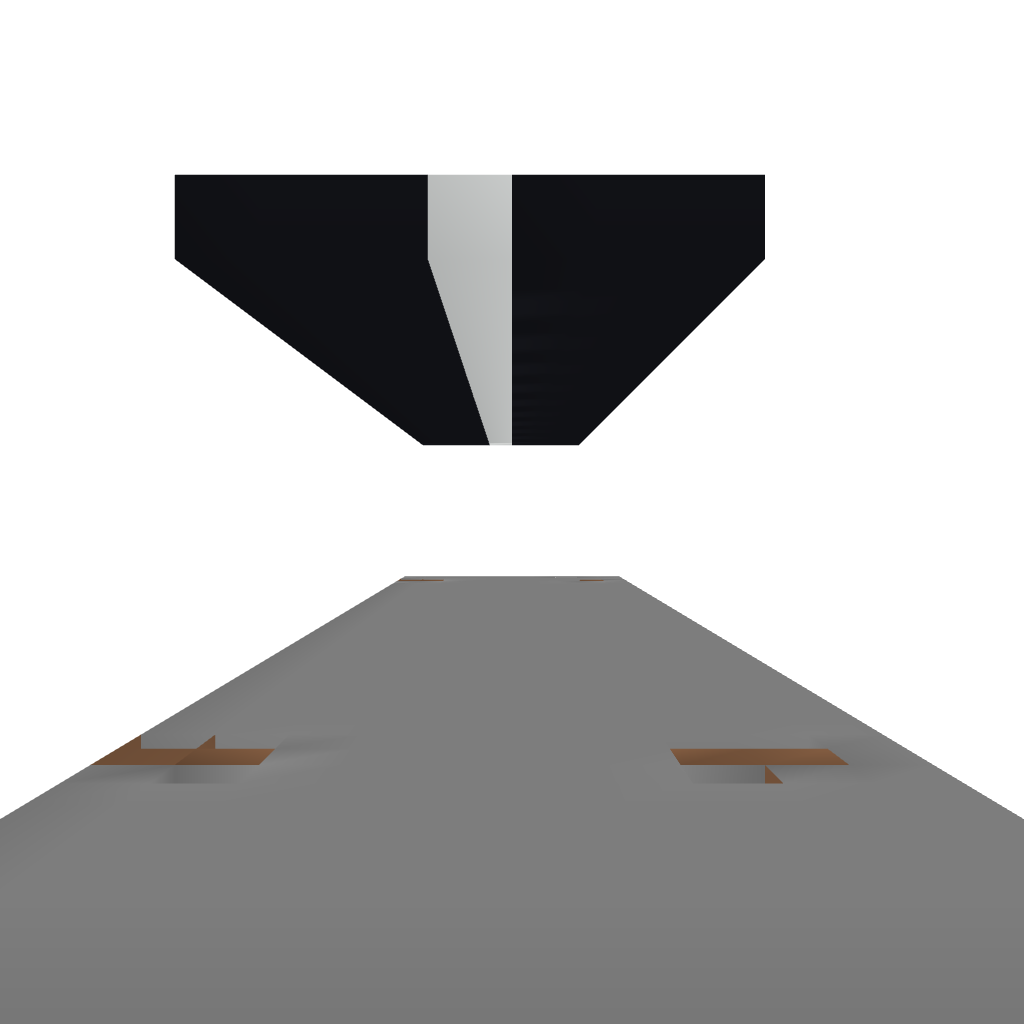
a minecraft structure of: Red road bridge